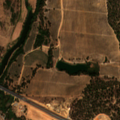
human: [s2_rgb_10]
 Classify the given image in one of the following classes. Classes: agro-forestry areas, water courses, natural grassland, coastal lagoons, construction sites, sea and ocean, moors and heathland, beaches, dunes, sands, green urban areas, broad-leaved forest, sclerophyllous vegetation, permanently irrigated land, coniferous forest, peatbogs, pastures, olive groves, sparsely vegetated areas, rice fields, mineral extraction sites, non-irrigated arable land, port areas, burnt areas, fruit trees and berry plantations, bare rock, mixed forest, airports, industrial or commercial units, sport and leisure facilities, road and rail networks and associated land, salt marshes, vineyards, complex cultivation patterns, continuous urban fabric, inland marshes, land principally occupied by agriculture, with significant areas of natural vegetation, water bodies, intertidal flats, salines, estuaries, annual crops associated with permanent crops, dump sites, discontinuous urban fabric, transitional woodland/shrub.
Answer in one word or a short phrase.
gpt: road and rail networks and associated land, rice fields, olive groves, complex cultivation patterns, agro-forestry areas, coniferous forest, mixed forest, moors and heathland